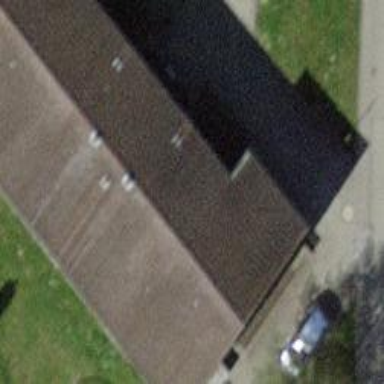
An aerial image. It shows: Gabled-roof building with apartments. The roof is covered with roof tiles.